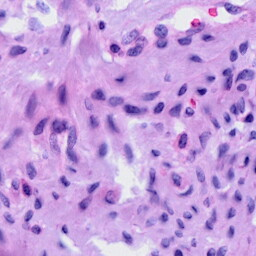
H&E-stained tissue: Cervix